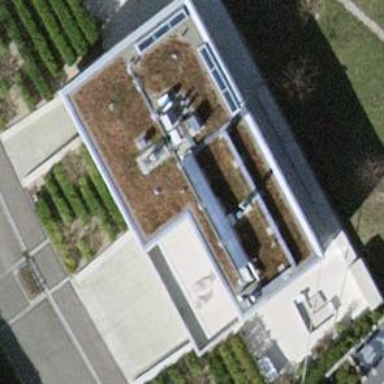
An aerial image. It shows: Building with flat roof.